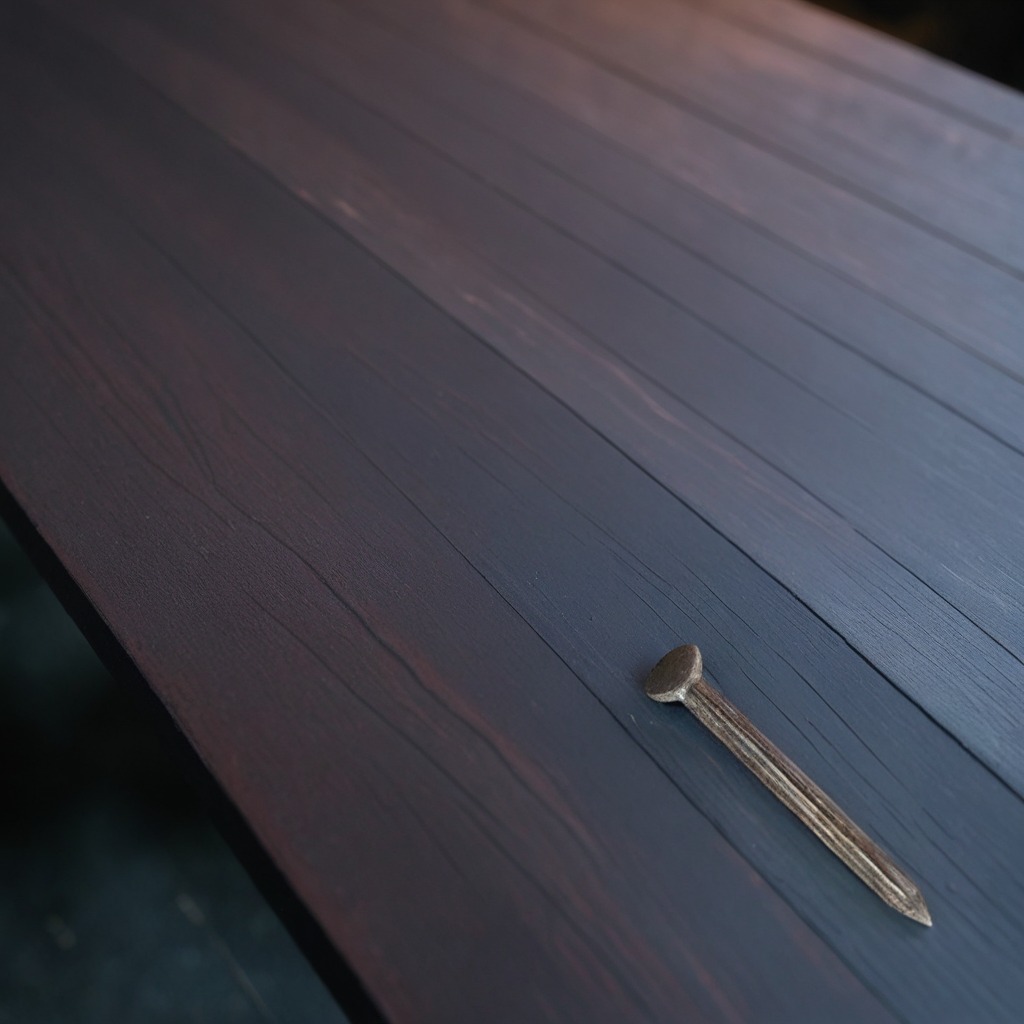
A nail is lying on the table.